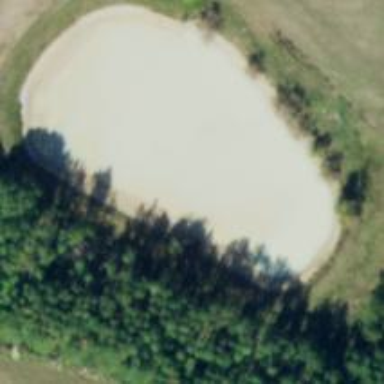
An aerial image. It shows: Pond surrounded by natural water.